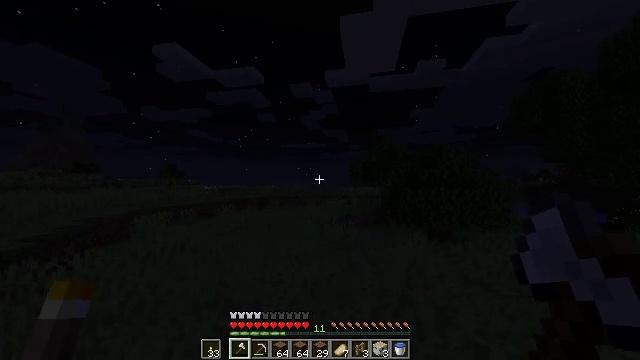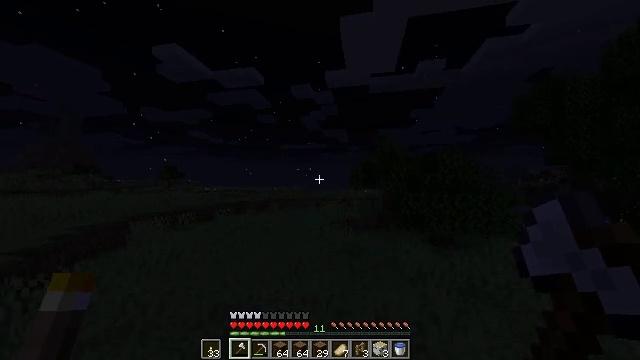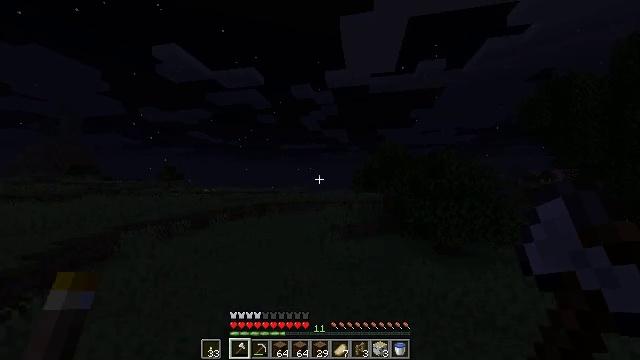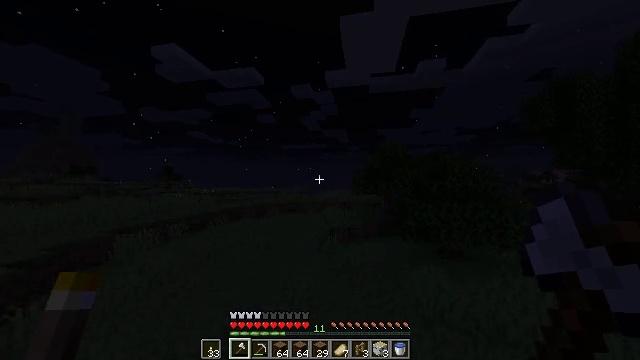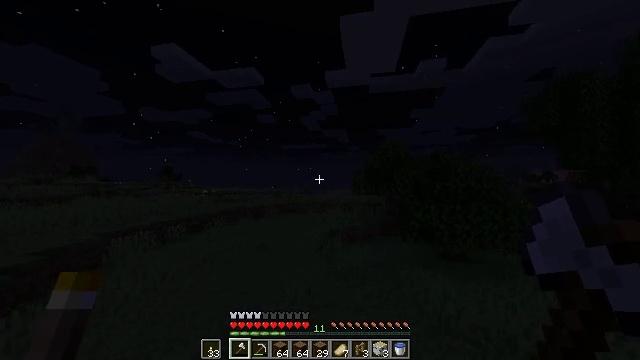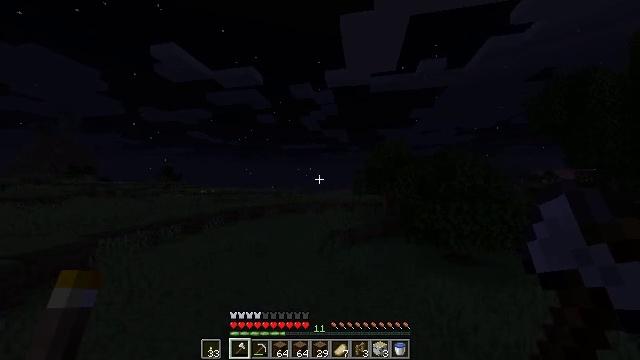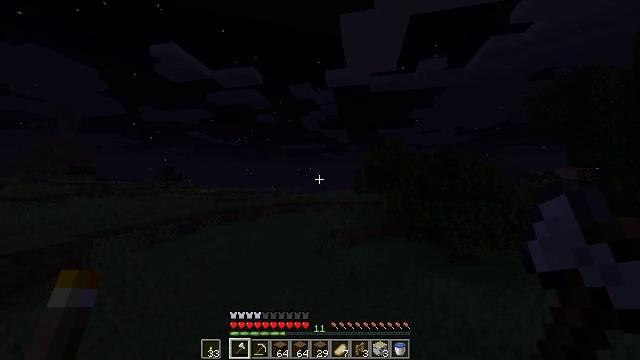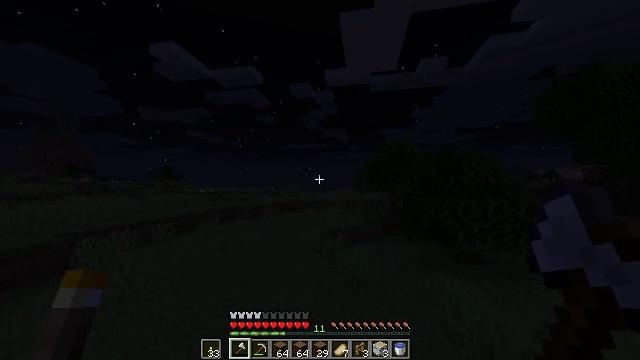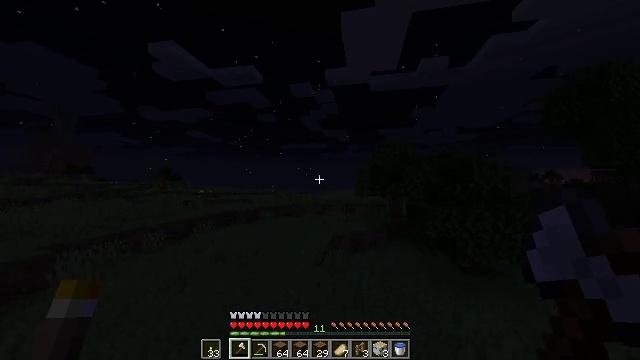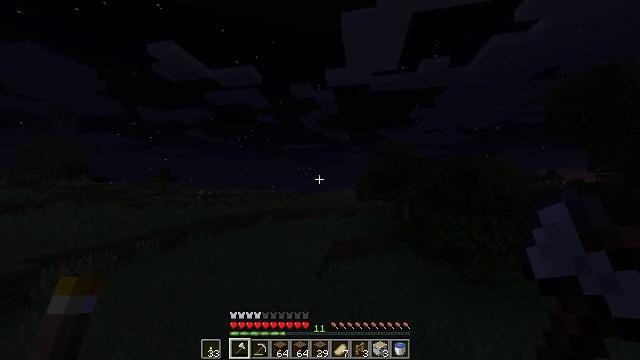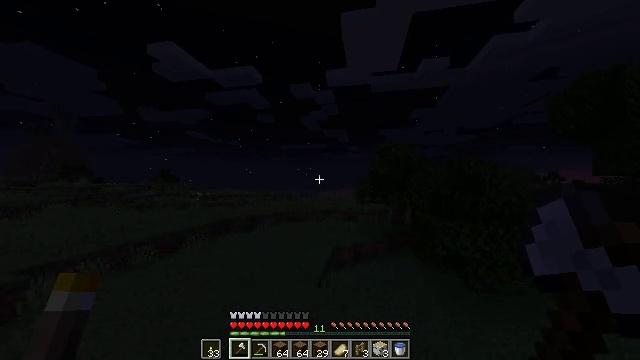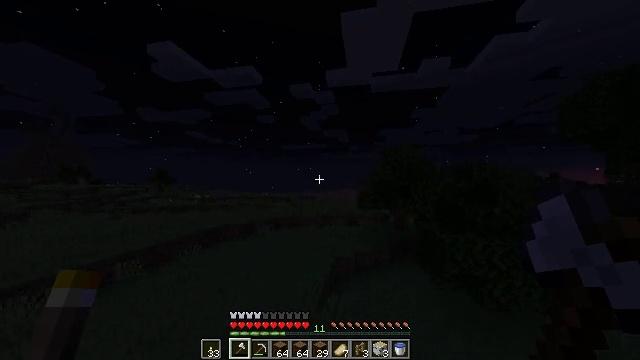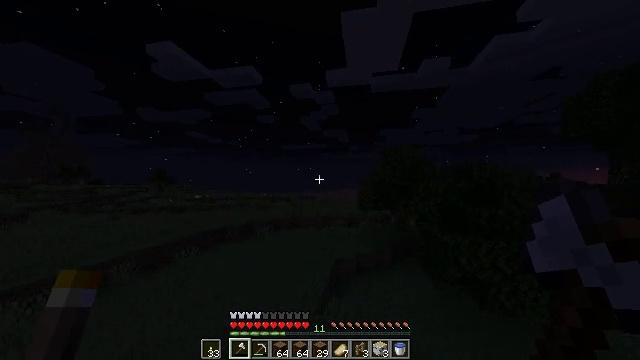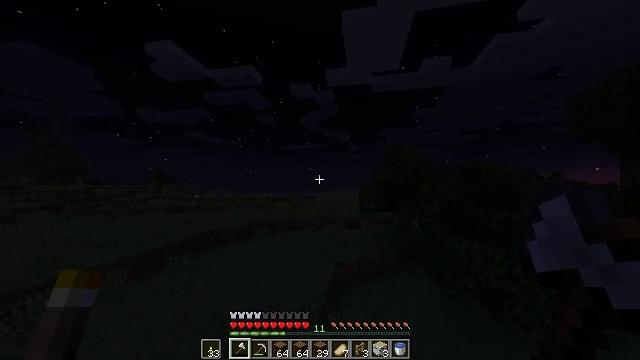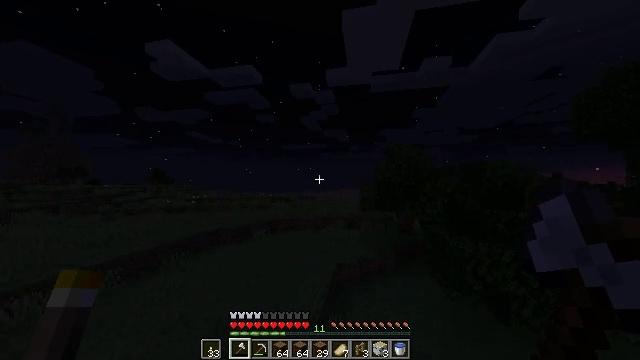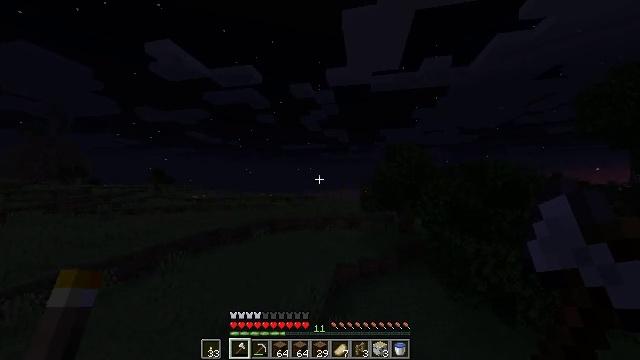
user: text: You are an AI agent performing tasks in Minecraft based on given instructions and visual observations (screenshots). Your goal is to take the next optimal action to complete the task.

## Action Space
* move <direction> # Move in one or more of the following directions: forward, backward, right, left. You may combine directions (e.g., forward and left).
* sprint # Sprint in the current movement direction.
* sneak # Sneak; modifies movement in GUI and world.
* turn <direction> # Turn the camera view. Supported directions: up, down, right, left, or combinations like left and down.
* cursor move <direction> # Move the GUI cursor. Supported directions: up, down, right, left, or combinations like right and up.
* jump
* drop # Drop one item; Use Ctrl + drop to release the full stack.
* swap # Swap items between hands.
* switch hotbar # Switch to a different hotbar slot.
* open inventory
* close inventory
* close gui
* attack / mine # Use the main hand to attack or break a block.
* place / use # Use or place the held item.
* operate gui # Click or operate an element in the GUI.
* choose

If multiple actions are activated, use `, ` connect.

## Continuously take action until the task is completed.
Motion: motion action
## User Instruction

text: Attack the white bed to collect it.
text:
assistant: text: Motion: move forward, sprint, jump
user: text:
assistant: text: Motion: move forward, sprint, jump
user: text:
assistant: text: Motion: move forward, sprint
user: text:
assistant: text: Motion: move forward, sprint
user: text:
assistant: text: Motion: move forward, sprint
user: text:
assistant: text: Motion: move forward, sprint
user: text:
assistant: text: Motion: move forward, sprint, jump
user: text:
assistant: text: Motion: move forward, sprint, jump
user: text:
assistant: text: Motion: move forward, sprint, jump
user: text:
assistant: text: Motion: move forward, sprint, jump
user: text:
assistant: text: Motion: move forward, sprint, jump
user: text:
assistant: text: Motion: move forward, sprint
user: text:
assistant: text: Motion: move forward, sprint
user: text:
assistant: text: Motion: move forward, sprint
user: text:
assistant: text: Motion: move forward, sprint
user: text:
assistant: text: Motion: move forward, sprint
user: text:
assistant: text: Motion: move forward, sprint
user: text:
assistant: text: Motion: move forward, sprint
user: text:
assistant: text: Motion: move forward, sprint
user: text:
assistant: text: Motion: move forward, sprint
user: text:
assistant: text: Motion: move forward, sprint
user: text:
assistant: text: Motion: move forward, sprint
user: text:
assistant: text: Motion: move forward, sprint, jump
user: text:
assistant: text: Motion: move forward, sprint, jump
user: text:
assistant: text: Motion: move forward, sprint, jump
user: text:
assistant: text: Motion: move forward, sprint, jump
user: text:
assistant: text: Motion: move forward, sprint, jump
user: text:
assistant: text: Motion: move forward, sprint
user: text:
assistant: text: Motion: move forward, sprint
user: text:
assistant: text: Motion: move forward, sprint